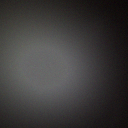
Screen state: off